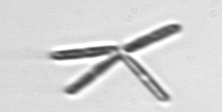
Label: Thalassionema